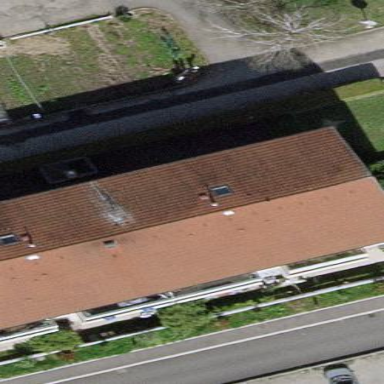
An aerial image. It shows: Apartments building with gabled roof that is oriented along.